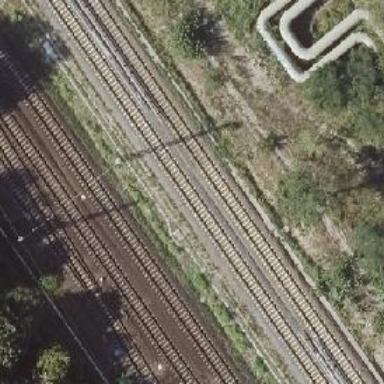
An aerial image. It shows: Railway signal.